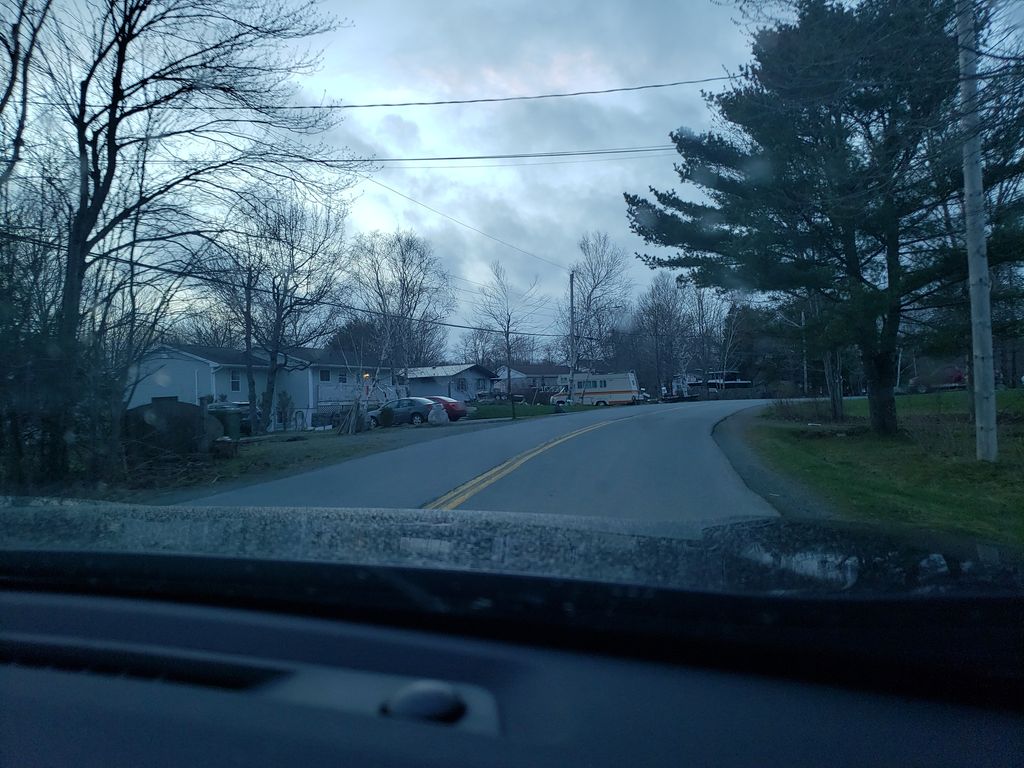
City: halifax